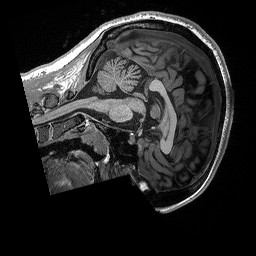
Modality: T1w
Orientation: sagittal
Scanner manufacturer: siemens
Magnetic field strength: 3 T
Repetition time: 2.3 s
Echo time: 0.00298 s